Field crop: maize
Growth stage: 1
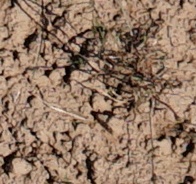
Species: lolium